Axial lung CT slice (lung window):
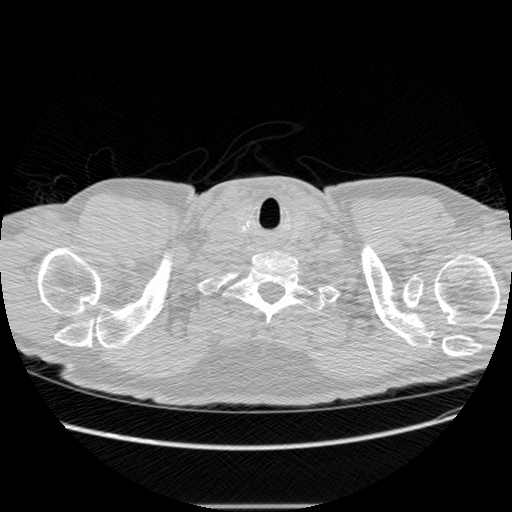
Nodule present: no